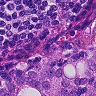
Metastatic tissue present: yes